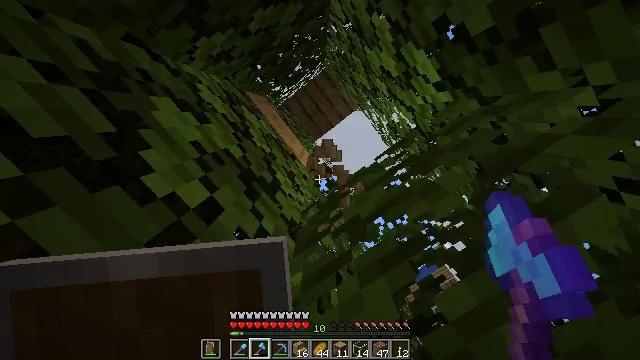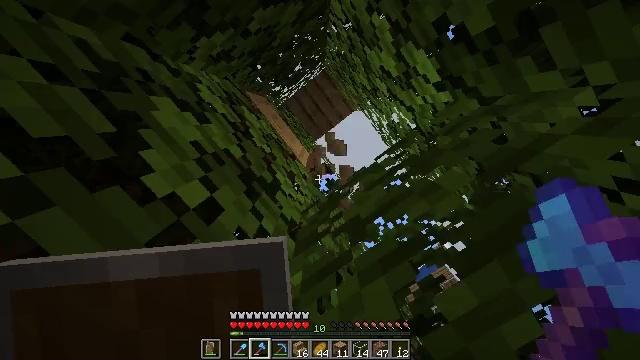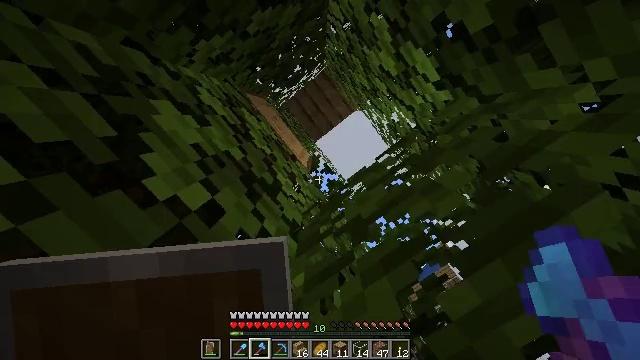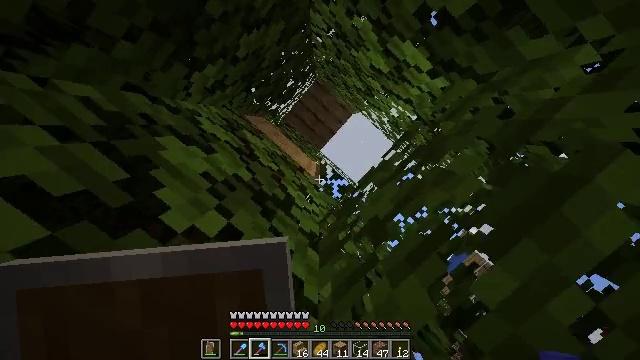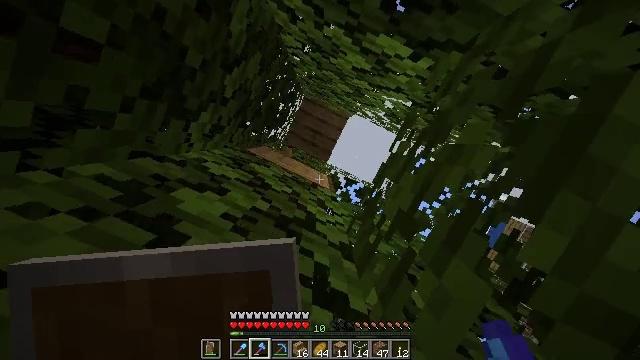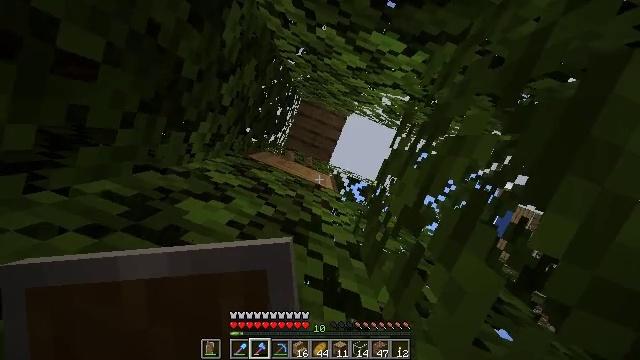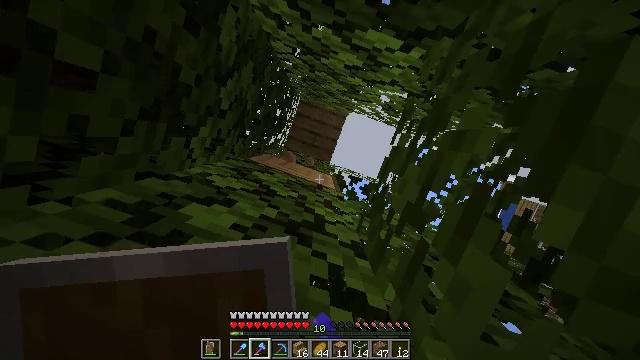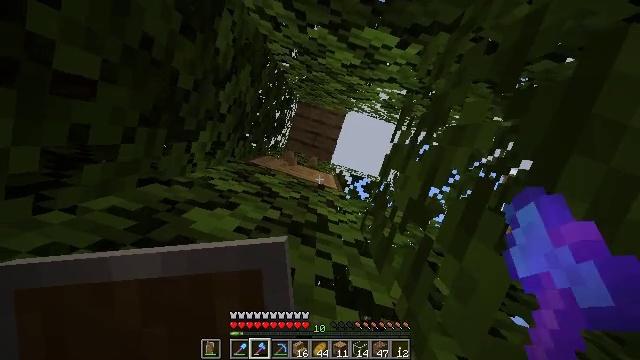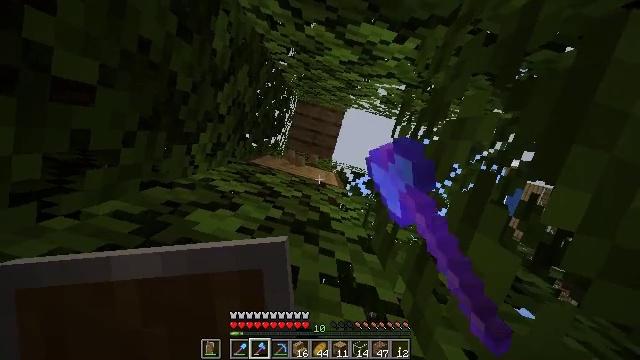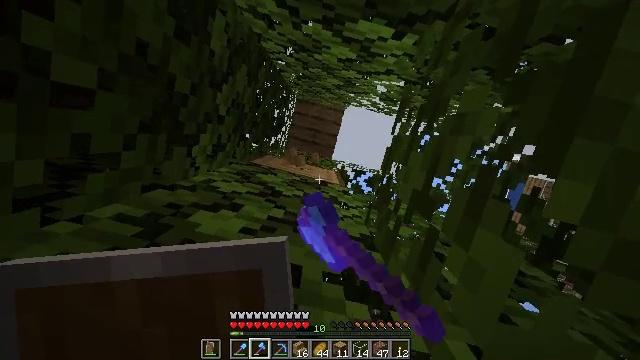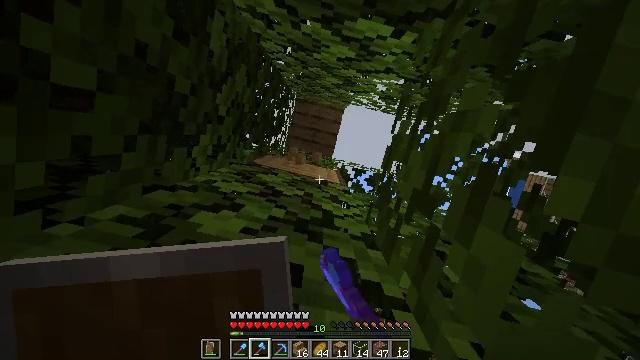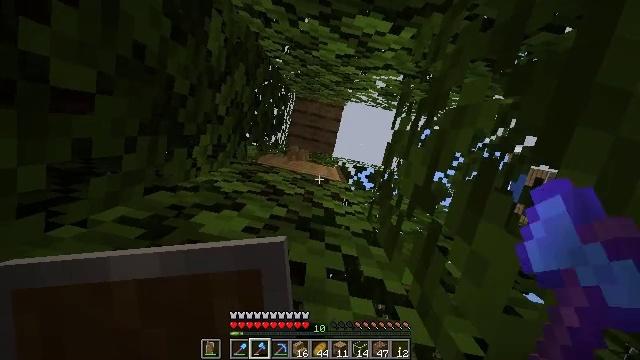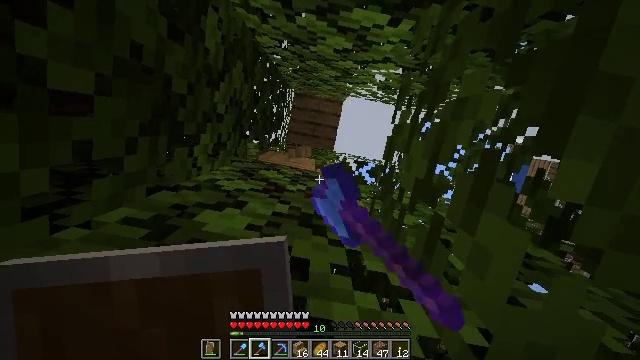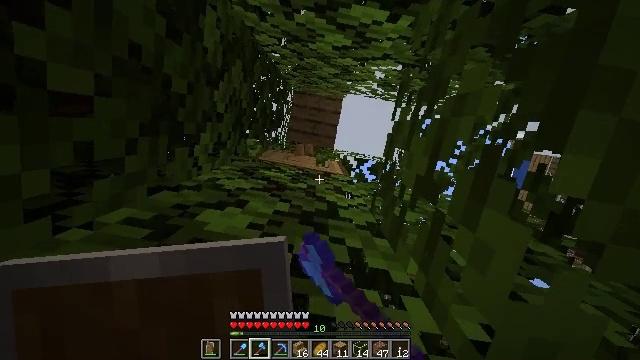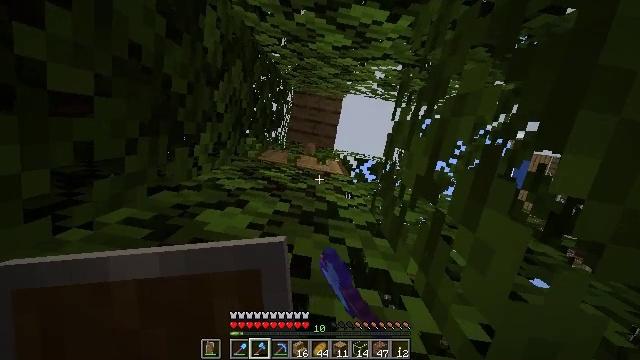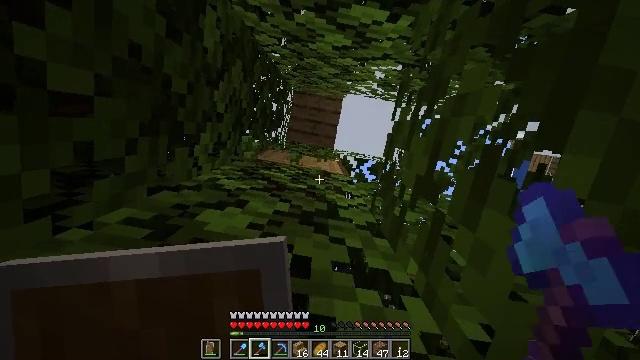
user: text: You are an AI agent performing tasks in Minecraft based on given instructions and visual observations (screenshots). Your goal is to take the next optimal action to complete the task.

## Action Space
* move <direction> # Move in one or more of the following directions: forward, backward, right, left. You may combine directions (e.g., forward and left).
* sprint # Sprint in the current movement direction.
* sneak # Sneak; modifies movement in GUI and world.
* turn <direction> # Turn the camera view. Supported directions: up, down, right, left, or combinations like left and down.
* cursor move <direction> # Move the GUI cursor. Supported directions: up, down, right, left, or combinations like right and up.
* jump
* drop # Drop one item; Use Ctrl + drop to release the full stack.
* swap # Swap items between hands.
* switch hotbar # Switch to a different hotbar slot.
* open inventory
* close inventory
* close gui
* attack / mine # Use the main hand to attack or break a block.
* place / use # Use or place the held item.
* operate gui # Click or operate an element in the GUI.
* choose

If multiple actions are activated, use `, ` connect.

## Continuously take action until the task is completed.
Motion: motion action
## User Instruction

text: Collect some oak leaves.
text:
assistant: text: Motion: attack / mine
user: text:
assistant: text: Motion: attack / mine
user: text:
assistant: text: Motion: turn left and up, attack / mine
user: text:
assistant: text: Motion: turn left and up, attack / mine
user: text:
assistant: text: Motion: turn left, attack / mine
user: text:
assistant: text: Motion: turn left, attack / mine
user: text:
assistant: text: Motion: turn left, attack / mine
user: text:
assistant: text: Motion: turn left, attack / mine
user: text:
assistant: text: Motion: turn left, attack / mine
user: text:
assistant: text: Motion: attack / mine
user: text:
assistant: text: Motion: turn left, attack / mine
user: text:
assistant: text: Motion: turn left, attack / mine
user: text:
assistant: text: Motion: attack / mine
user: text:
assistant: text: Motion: attack / mine
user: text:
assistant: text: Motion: attack / mine
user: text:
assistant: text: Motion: attack / mine
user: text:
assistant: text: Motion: attack / mine
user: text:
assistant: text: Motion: attack / mine
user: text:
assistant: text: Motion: attack / mine
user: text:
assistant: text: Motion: attack / mine
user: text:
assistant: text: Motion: attack / mine